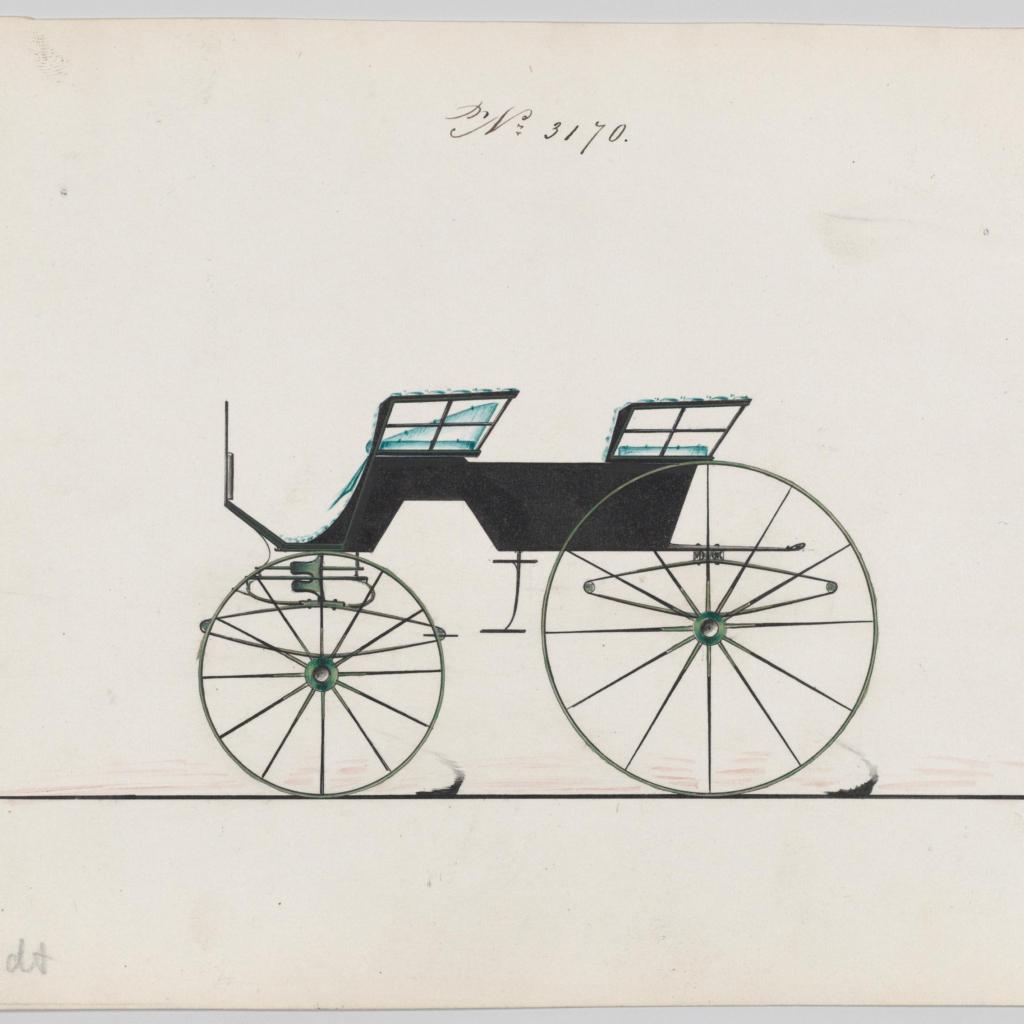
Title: Design for 4 seat Phaeton, no top, no. 3170
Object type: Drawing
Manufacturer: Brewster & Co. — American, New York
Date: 1875
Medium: Pen and black ink, watercolor and gouache with gum arabic
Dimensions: Sheet: 6 1/8 x 8 1/2 in. (15.6 x 21.6 cm)
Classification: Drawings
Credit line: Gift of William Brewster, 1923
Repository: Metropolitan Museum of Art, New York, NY